Question: I need to remove the space between the day/month/year columns in the following table.
'''
<form action='goServlet' method='POST'>
<table style="width:1000px" style="text-align:center">
<tr style="text-align:center">
<th>City</th>
<th>Room Type</th>
<th colspan="3">Start Date</th>
<th colspan="3">End Date</th>
<th>Discount %</th>
</tr>
<c:forEach var="item" items="${discountInfo}">
<tr style="text-align:center">
<td>${item.hotelLocation}</td>
<td>${item.roomType}</td>
<td><select>
<option value="01">01</option>
<option value="02">02</option>
<option value="03">03</option>
<option value="04">04</option>
<option value="05">05</option>
<option value="06">06</option>
<option value="07">07</option>
<option value="08">08</option>
<option value="09">09</option>
<option value="10">10</option>
<option value="11">11</option>
<option value="12">12</option>
<option value="13">13</option>
<option value="14">14</option>
<option value="15">15</option>
<option value="16">16</option>
<option value="17">17</option>
<option value="18">18</option>
<option value="19">19</option>
<option value="20">20</option>
<option value="21">21</option>
<option value="22">22</option>
<option value="23">23</option>
<option value="24">24</option>
<option value="25">25</option>
<option value="26">26</option>
<option value="27">27</option>
<option value="28">28</option>
<option value="29">29</option>
<option value="30">30</option>
<option value="31">31</option>
</select></td>
<td><select>
<option value="01">January</option>
<option value="02">February</option>
<option value="03">March</option>
<option value="04">April</option>
<option value="05">May</option>
<option value="06">June</option>
<option value="07">July</option>
<option value="08">August</option>
<option value="09">September</option>
<option value="10">October</option>
<option value="11">November</option>
<option value="12">December</option>
</select></td>
<td><select>
<option value="2014">2014</option>
<option value="2015">2015</option>
<option value="2016">2016</option>
<option value="2017">2017</option>
<option value="2018">2018</option>
<option value="2019">2019</option>
</select></td>
<td><select>
<option value="01">01</option>
<option value="02">02</option>
<option value="03">03</option>
<option value="04">04</option>
<option value="05">05</option>
<option value="06">06</option>
<option value="07">07</option>
<option value="08">08</option>
<option value="09">09</option>
<option value="10">10</option>
<option value="11">11</option>
<option value="12">12</option>
<option value="13">13</option>
<option value="14">14</option>
<option value="15">15</option>
<option value="16">16</option>
<option value="17">17</option>
<option value="18">18</option>
<option value="19">19</option>
<option value="20">20</option>
<option value="21">21</option>
<option value="22">22</option>
<option value="23">23</option>
<option value="24">24</option>
<option value="25">25</option>
<option value="26">26</option>
<option value="27">27</option>
<option value="28">28</option>
<option value="29">29</option>
<option value="30">30</option>
<option value="31">31</option>
</select></td>
<td><select>
<option value="01">January</option>
<option value="02">February</option>
<option value="03">March</option>
<option value="04">April</option>
<option value="05">May</option>
<option value="06">June</option>
<option value="07">July</option>
<option value="08">August</option>
<option value="09">September</option>
<option value="10">October</option>
<option value="11">November</option>
<option value="12">December</option>
</select></td>
<td><select>
<option value="2014">2014</option>
<option value="2015">2015</option>
<option value="2016">2016</option>
<option value="2017">2017</option>
<option value="2018">2018</option>
<option value="2019">2019</option>
</select></td>
<td>50</td>
</tr>
</c:forEach>
</table>
</form>
'''

Would anyone have any idea as to how I could go about doing this?
I tried using 'cellpadding="0" cellspacing="0"' and 'border-collapse:collapse' in '<table>' but it didn't change anything.
Thanks for your help!
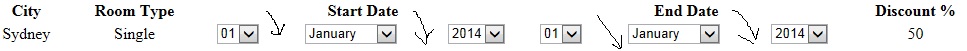
Answer: - 'width = 1000px'-
'''
<tr>
<th>City</th>
<th>Room Type</th>
<th colspan="3">Start Date</th>
<th colspan="3">End Date</th>
<th>Discount %</th>
</tr>
<tr>
<td class="firstTDInField">Sidney</td>
<td class="firstTDInField">Single</td>
<td class="firstTDInField"><select>
<option value="01">01</option>
...
<option value="31">31</option>
</select></td>
<td><select>
<option value="01">January</option>
...
<option value="12">December</option>
</select></td>
<td><select>
<option value="2014">2014</option>
...
<option value="2019">2019</option>
</select></td>
<td class="firstTDInField"><select>
<option value="01">01</option>
...
<option value="31">31</option>
</select></td>
<td><select>
<option value="01">January</option>
...
<option value="12">December</option>
</select></td>
<td><select>
<option value="2014">2014</option>
...
<option value="2019">2019</option>
</select></td>
<td class="firstTDInField">50</td>
</tr>
'''
'''
th {
text-align:left;
}
th, td.firstTDInField {
padding-left: 20px;
}
'''
See the <URL>